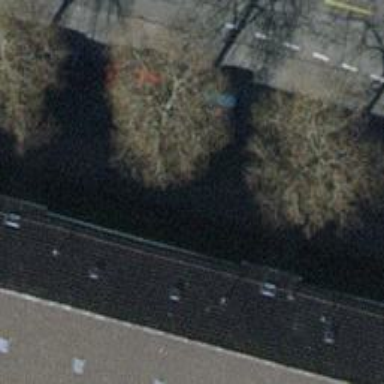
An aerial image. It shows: Tree-lined avenue.